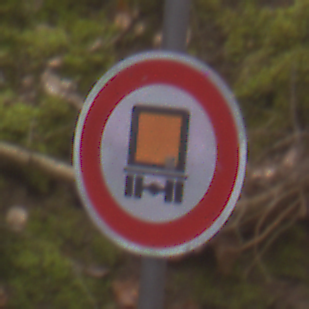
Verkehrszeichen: VerbotKennzeichnungspflichtigeKraftfahrzeugeGefaehrlicheGueter
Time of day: Midday
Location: Outdoor (Nature)
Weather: Overcast
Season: Autumn
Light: Natural